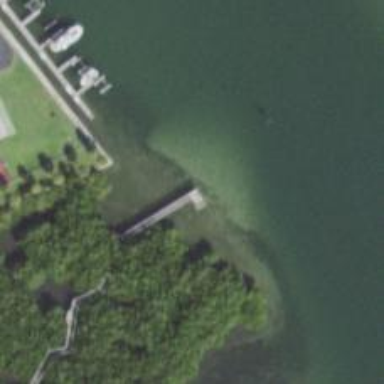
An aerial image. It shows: Pier made for paths.